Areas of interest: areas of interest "Scenic Spot"
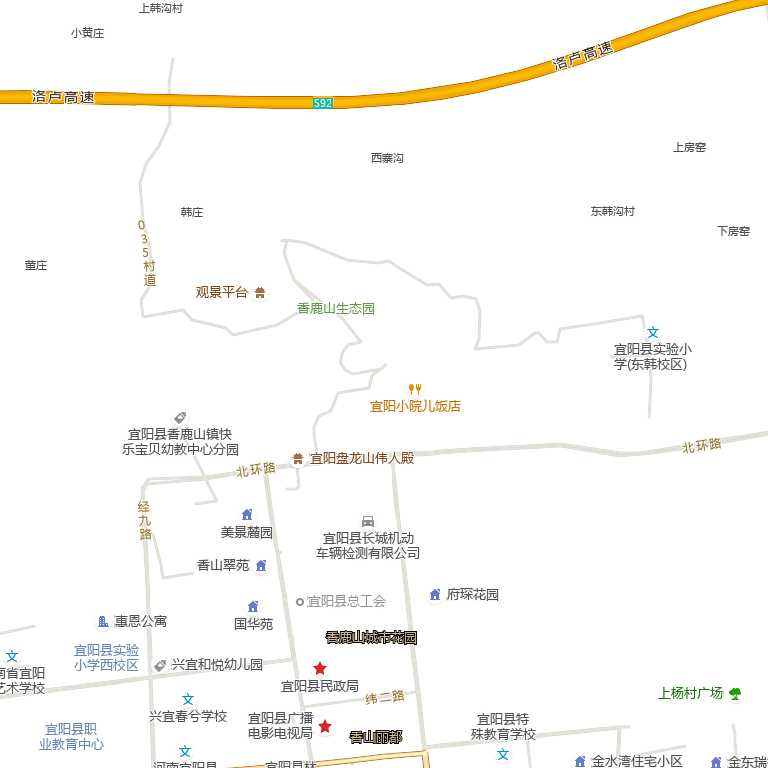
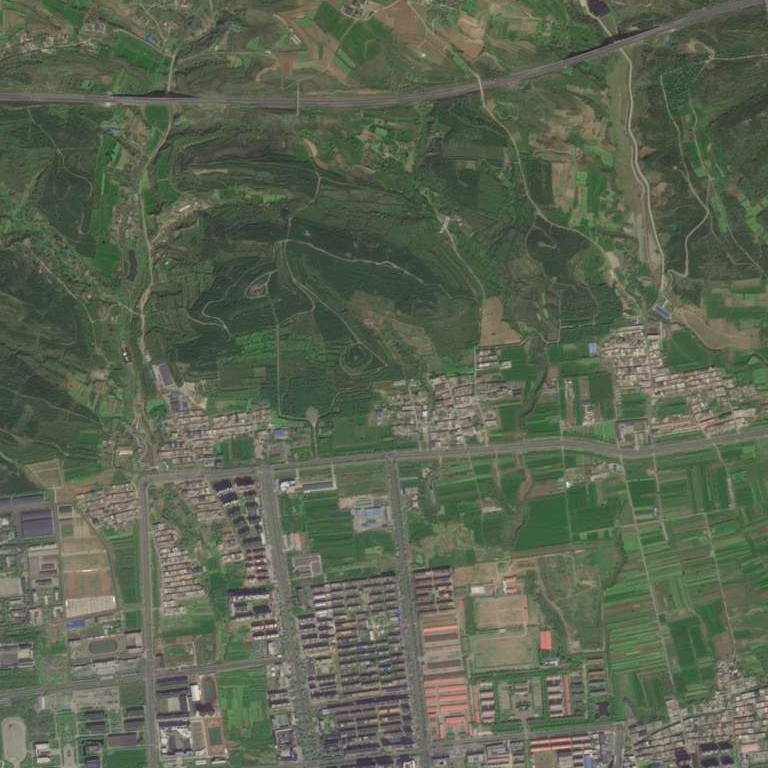